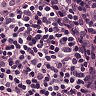
Metastatic tissue present: no